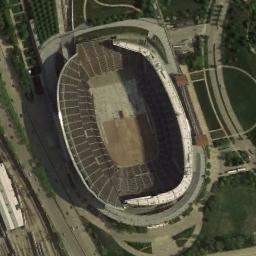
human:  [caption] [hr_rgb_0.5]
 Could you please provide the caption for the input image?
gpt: The stadium is shaped like an egg, And the roof can be opened and closed freely .

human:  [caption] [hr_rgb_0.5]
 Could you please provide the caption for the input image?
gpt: The stadium is on the grass next to some roads .

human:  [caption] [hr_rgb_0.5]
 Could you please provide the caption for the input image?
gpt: Oval stadium surrounded by roads and lawns .

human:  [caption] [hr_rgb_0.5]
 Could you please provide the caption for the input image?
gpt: There are many roads beside the stadium .

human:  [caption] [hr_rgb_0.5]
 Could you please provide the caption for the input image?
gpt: There are some green lawns beside the stadium .